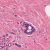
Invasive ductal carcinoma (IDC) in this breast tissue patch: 0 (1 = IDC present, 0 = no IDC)